Interaction volume radius: 5 \u00c5
Interaction volume height: 15 \u00c5
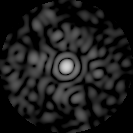
Disorder parameter: 0.7962